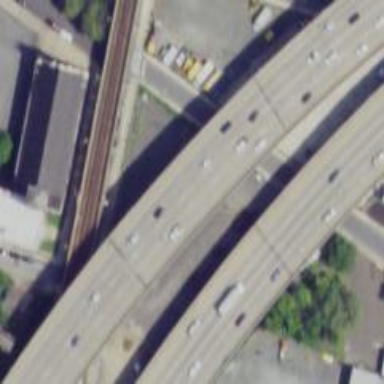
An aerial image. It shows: Viaduct bridge on motorway.